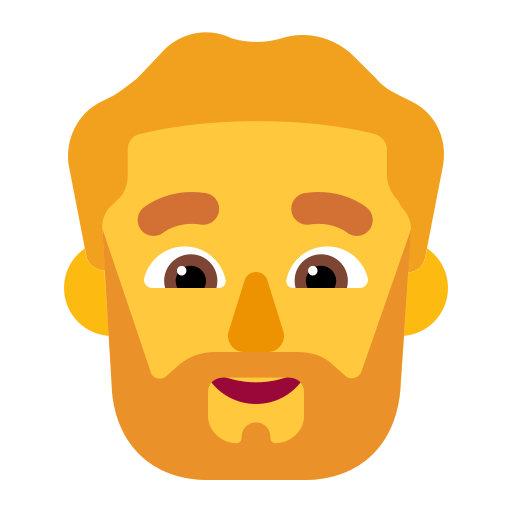
man beard flat default